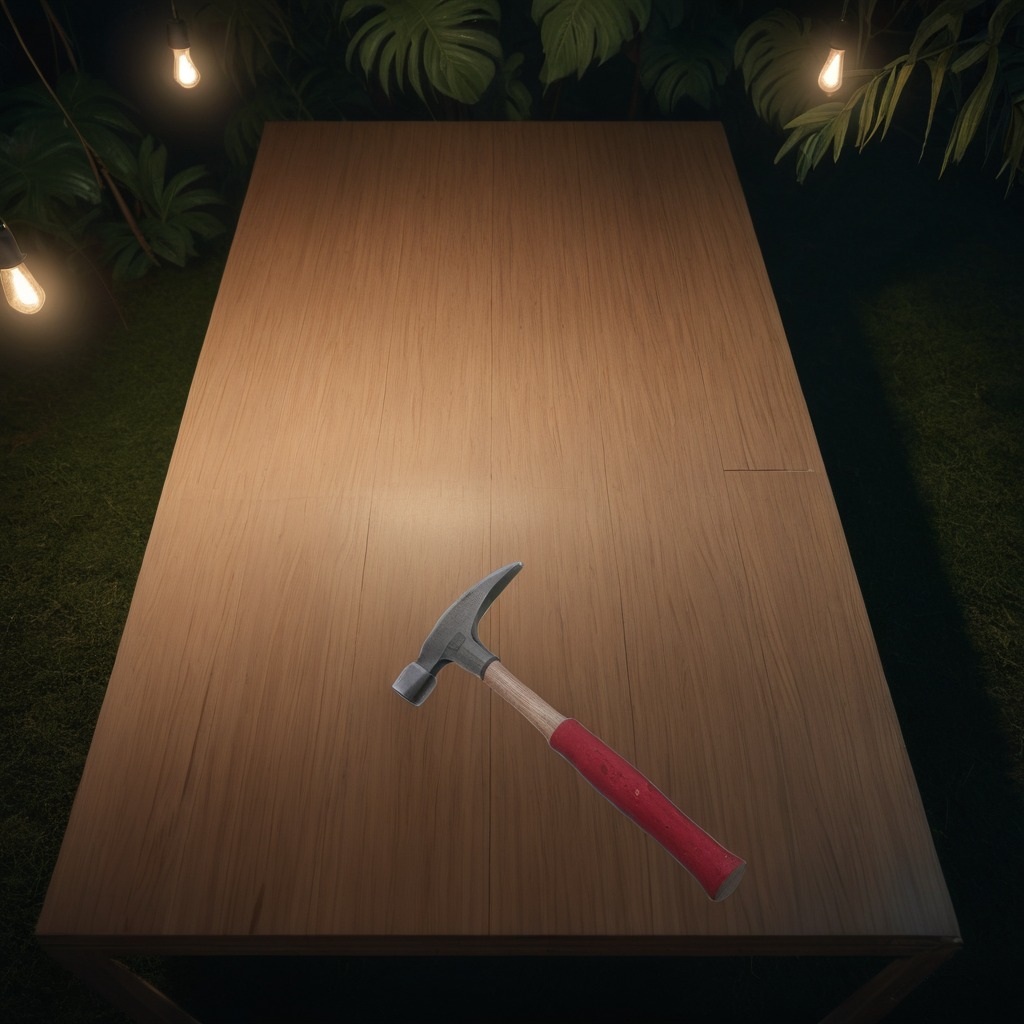
A hammer is lying on a wooden table inside a jungle field workshop tent at night.